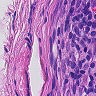
Metastatic tissue present: no